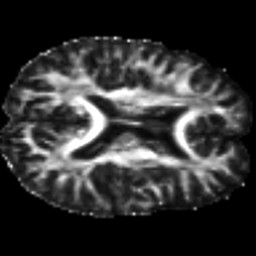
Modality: FA
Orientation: axial
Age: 28
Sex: male
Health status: healthy
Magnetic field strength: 3 T
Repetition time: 8.4 s
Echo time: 0.0926 s